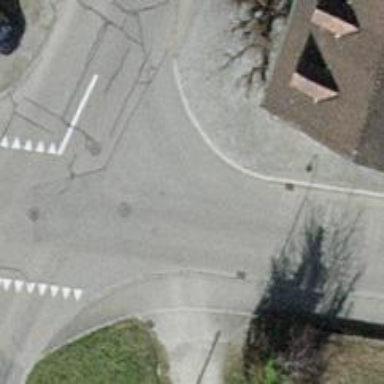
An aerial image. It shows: Residential road with asphalt surface. The sidewalk on the right also has asphalt surface.